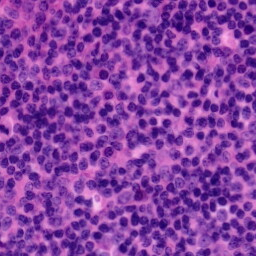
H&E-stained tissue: Tonsil